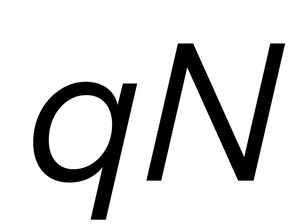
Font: InstrumentSans-Italic_Italic